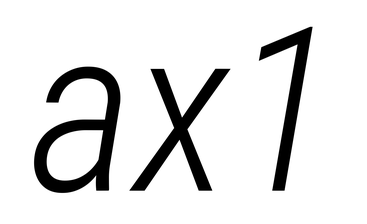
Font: Roboto-Italic_Condensed_Light_Italic